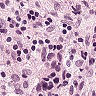
Metastatic tissue present: no